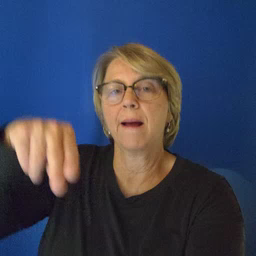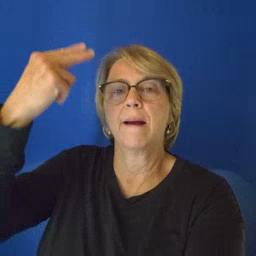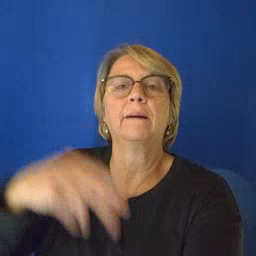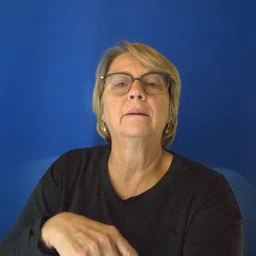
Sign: high